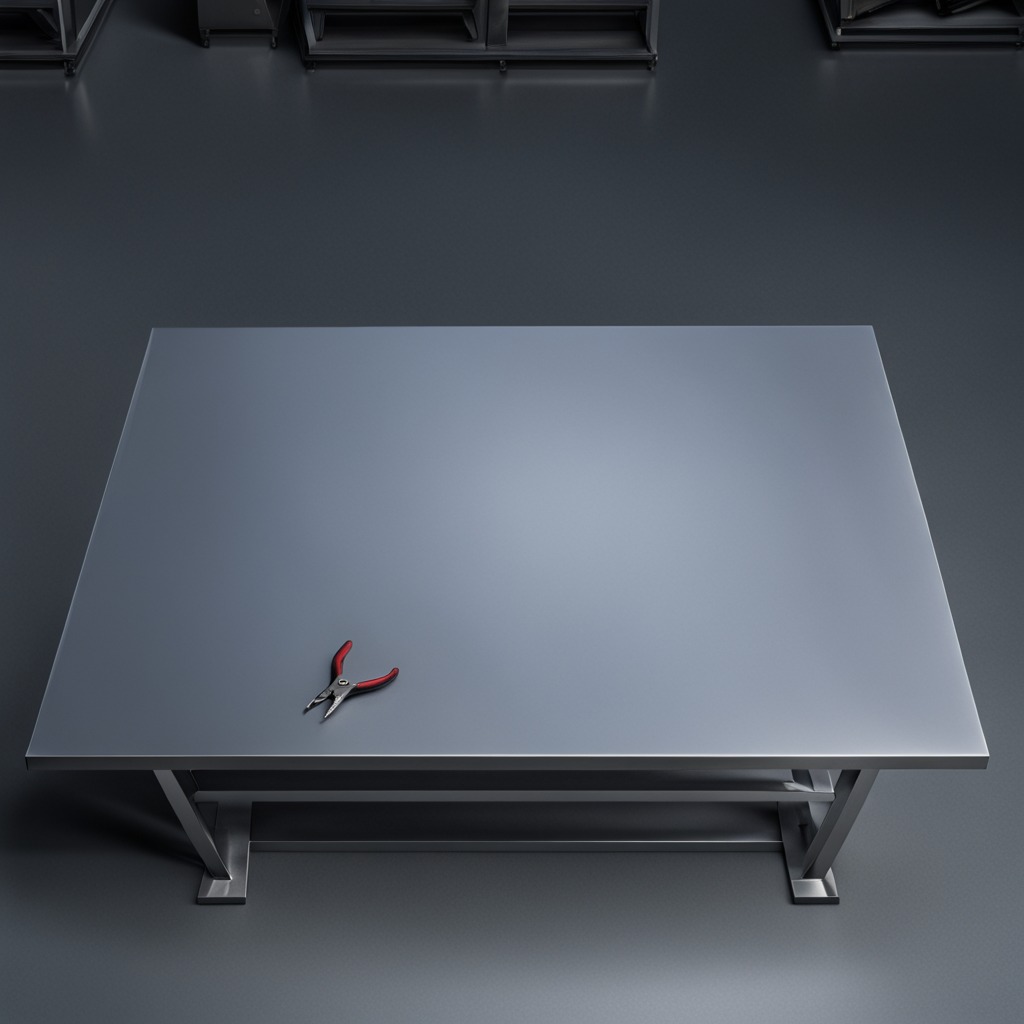
A plier is lying on the tabletop.